Interaction volume radius: 5 \u00c5
Interaction volume height: 20 \u00c5
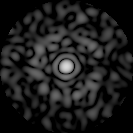
Disorder parameter: 0.8737